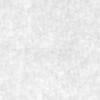
Label: no_change